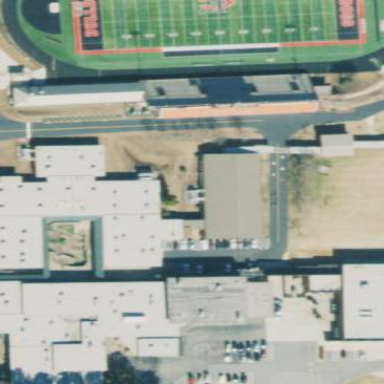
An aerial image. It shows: School building.